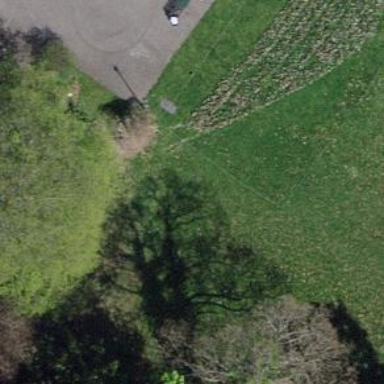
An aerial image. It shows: Park.